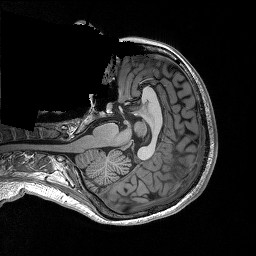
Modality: T1w
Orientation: axial